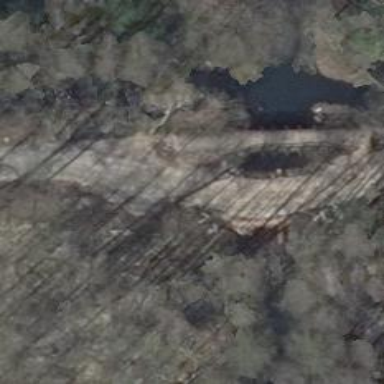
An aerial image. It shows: Path leading to bridge.